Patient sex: F
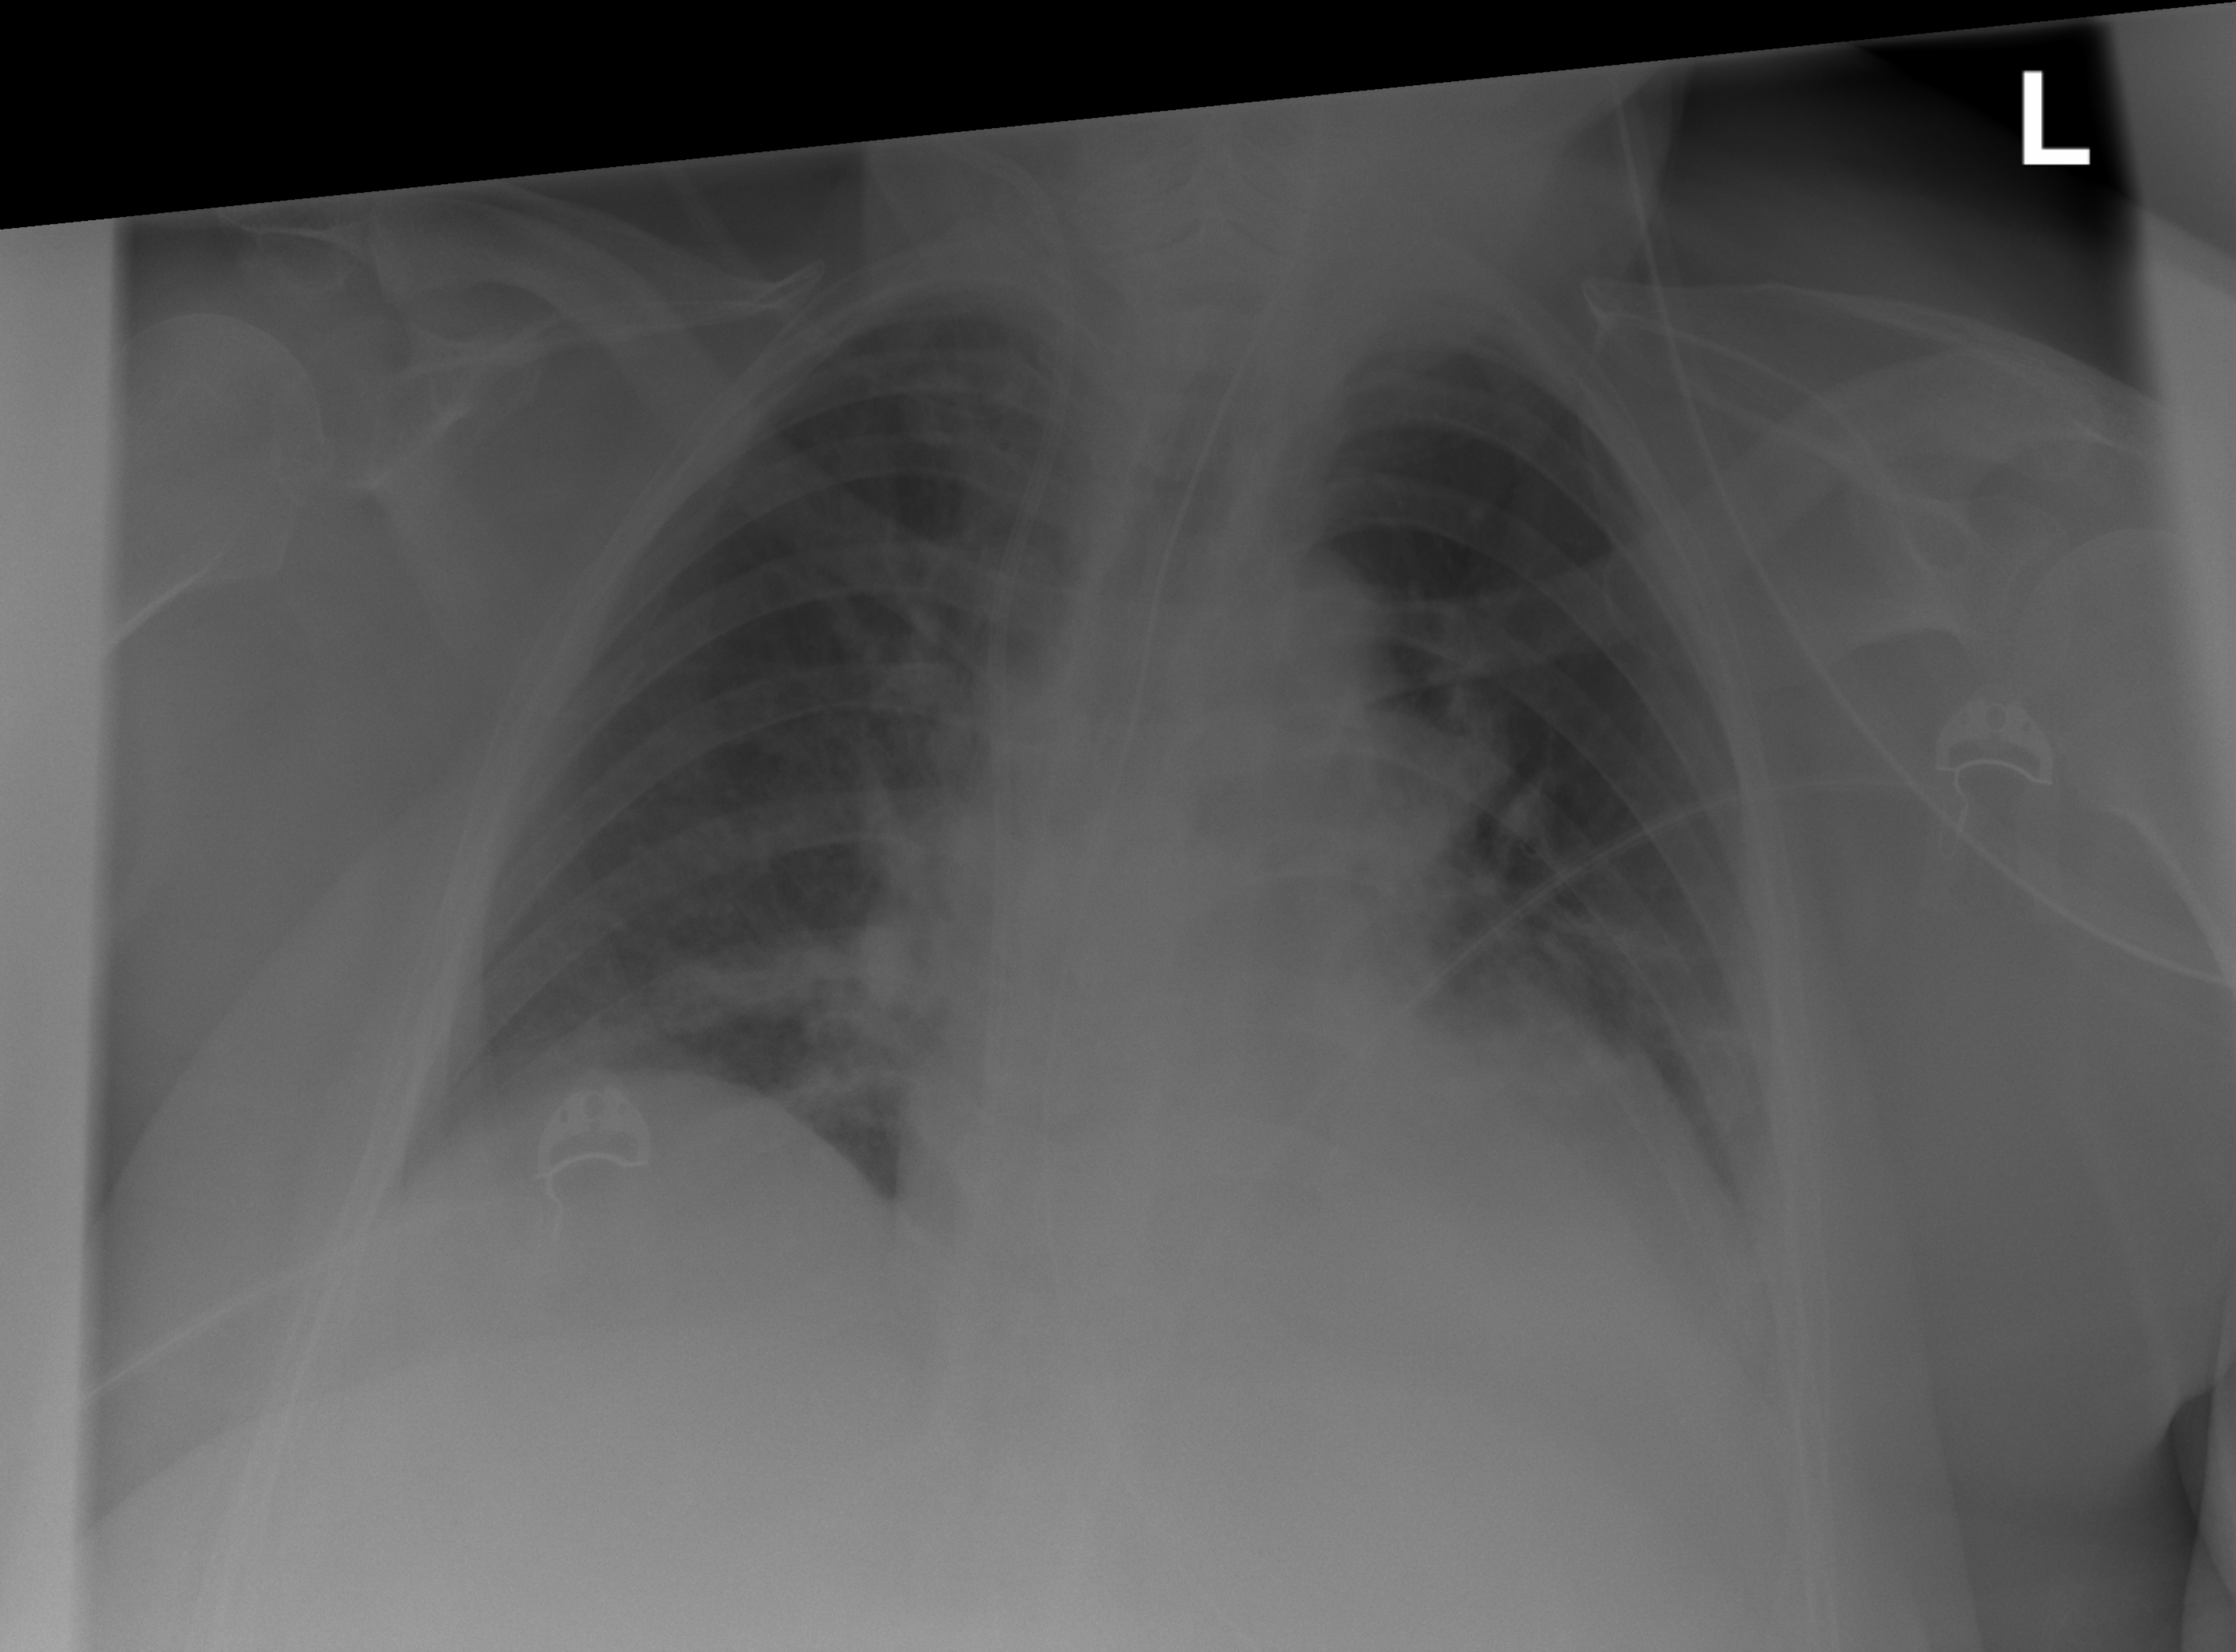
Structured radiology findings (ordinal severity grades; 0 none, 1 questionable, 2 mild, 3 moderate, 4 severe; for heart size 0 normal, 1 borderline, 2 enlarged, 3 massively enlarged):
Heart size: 2
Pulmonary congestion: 0
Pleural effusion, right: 0
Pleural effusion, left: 2
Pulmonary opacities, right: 0
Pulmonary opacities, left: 2
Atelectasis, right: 0
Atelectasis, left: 0